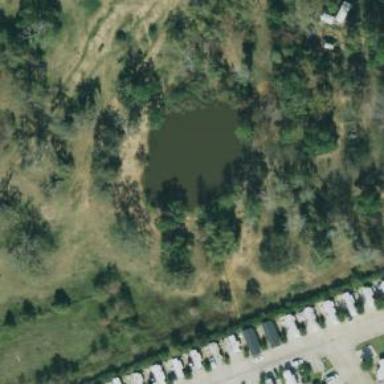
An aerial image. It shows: Peaceful pond surrounded by nature.